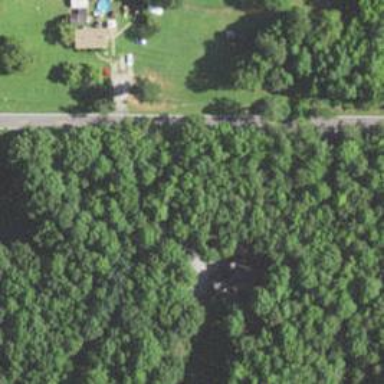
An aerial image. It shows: Driveway.